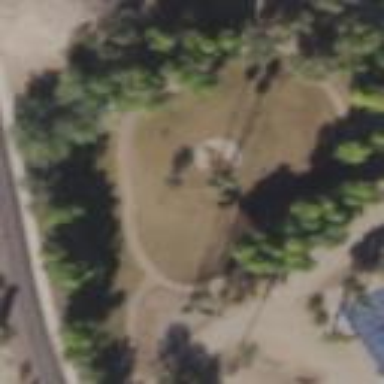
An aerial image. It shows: Dog park for leisure land.